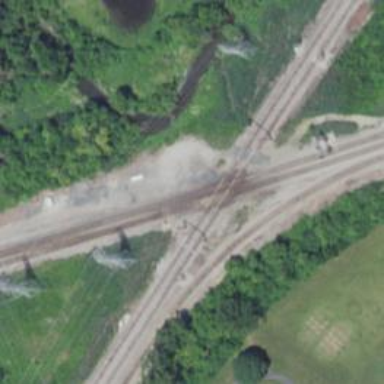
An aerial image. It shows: Railway crossing.